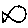
Label: fish